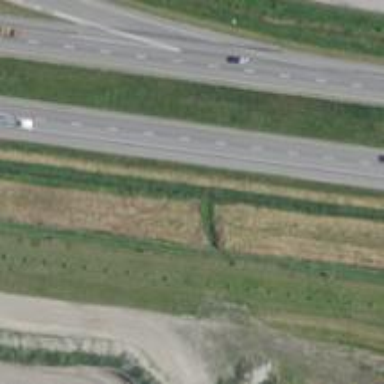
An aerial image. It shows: This image shows trunk highway that functions as expressway.